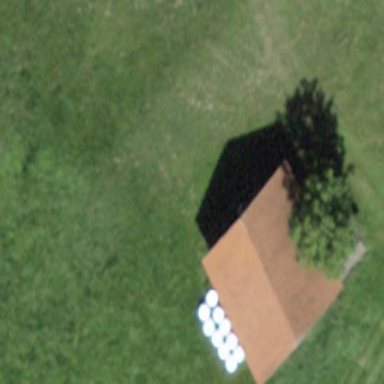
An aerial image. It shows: Barn.